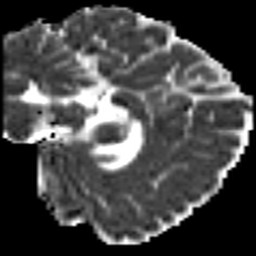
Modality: MD
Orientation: sagittal
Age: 27
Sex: female
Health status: ill
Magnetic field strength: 3 T
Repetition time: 8.4 s
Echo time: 0.0926 s